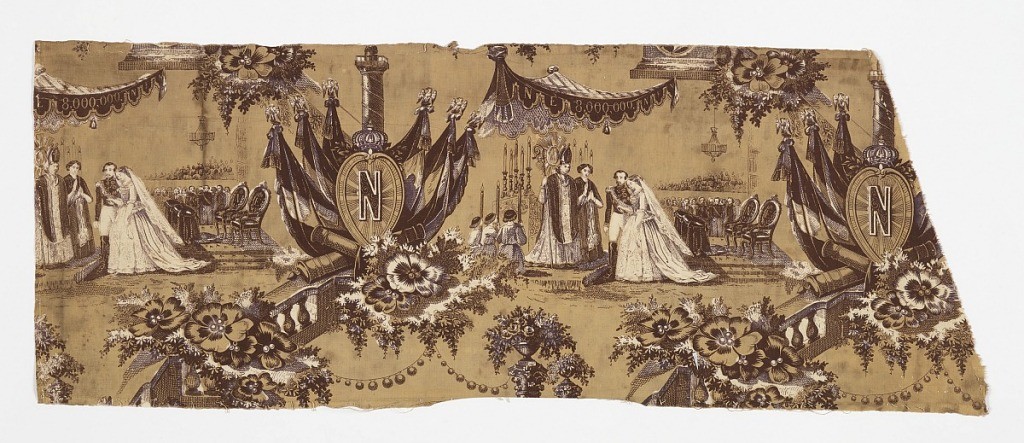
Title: Textile
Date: ca. 1855
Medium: cotton Technique: printed by engraved roller and block printed on plain weave
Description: Printed fragment showing the marriage of Napoleon III to Eugenie. Vignettes are separated by the Column of Vendome with massed standards and a large "N" on a shield and by balustrades with foliage. Design in purple on a buff-colored ground with some areas of the design reserved in white.